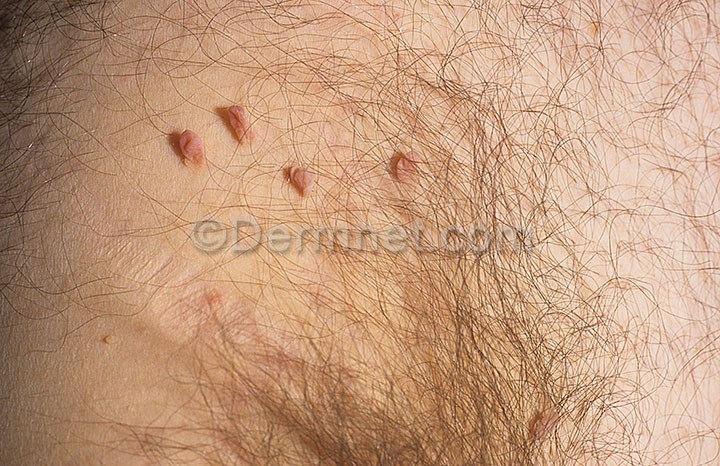
Disease: Seborrheic Keratoses and other Benign Tumors